Field crop: maize
Growth stage: 2
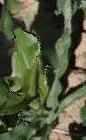
Species: maize